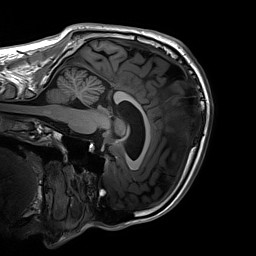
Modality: T1w
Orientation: sagittal
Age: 26
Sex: male
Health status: healthy
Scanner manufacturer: siemens
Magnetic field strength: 3 T
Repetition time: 2.3 s
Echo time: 0.00236 s